Field crop: maize
Growth stage: 1
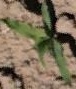
Species: maize